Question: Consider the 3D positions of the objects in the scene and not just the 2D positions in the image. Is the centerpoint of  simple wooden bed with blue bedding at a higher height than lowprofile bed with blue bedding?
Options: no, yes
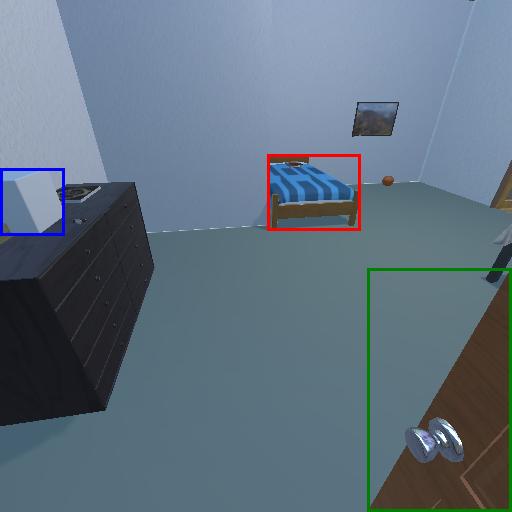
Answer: no